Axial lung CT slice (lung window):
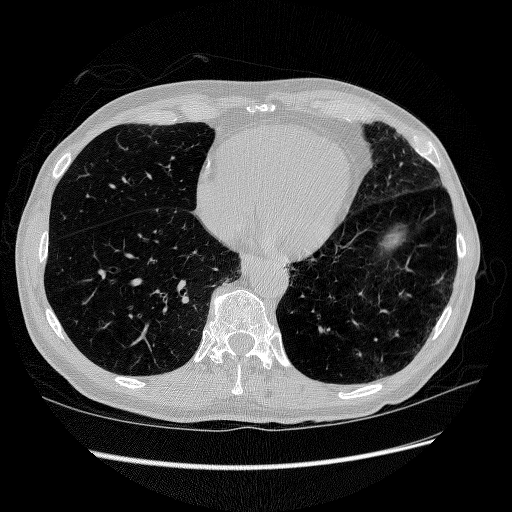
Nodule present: no